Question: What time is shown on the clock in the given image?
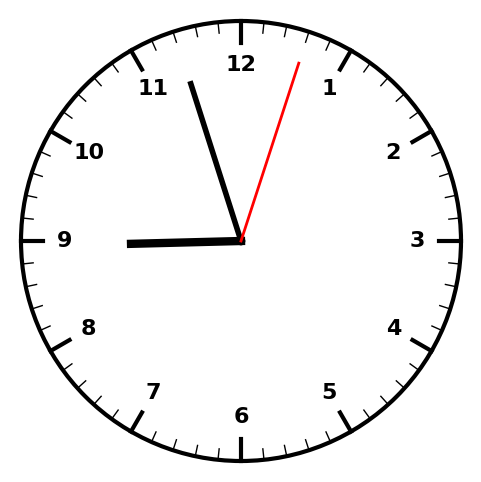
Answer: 08:57:03